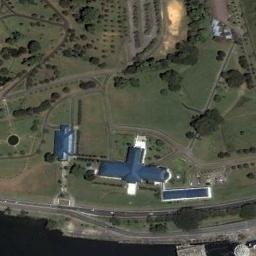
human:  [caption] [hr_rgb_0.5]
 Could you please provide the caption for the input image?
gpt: The palace is on the grass next to the water .

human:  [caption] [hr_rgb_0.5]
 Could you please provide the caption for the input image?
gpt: The blue palace is on the lawn and the palace has a cross-shaped palace and two rectangular palaces .

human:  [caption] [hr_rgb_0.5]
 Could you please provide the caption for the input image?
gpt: There are four trapezoidal lawns in front of the palace .

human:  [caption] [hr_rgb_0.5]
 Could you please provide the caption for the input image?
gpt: There are many trees near the palace .

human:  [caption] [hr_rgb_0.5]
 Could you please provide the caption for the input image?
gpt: There are green meadows and a river beside the blue palace .